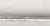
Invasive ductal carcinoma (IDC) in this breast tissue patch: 0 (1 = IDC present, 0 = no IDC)